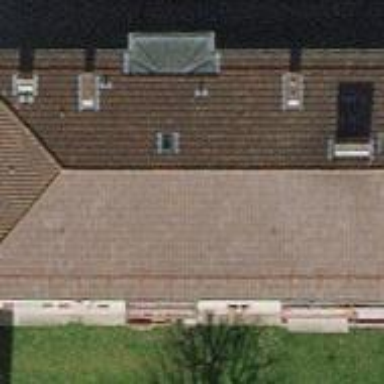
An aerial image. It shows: Hipped-roof building with apartments.